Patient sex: F
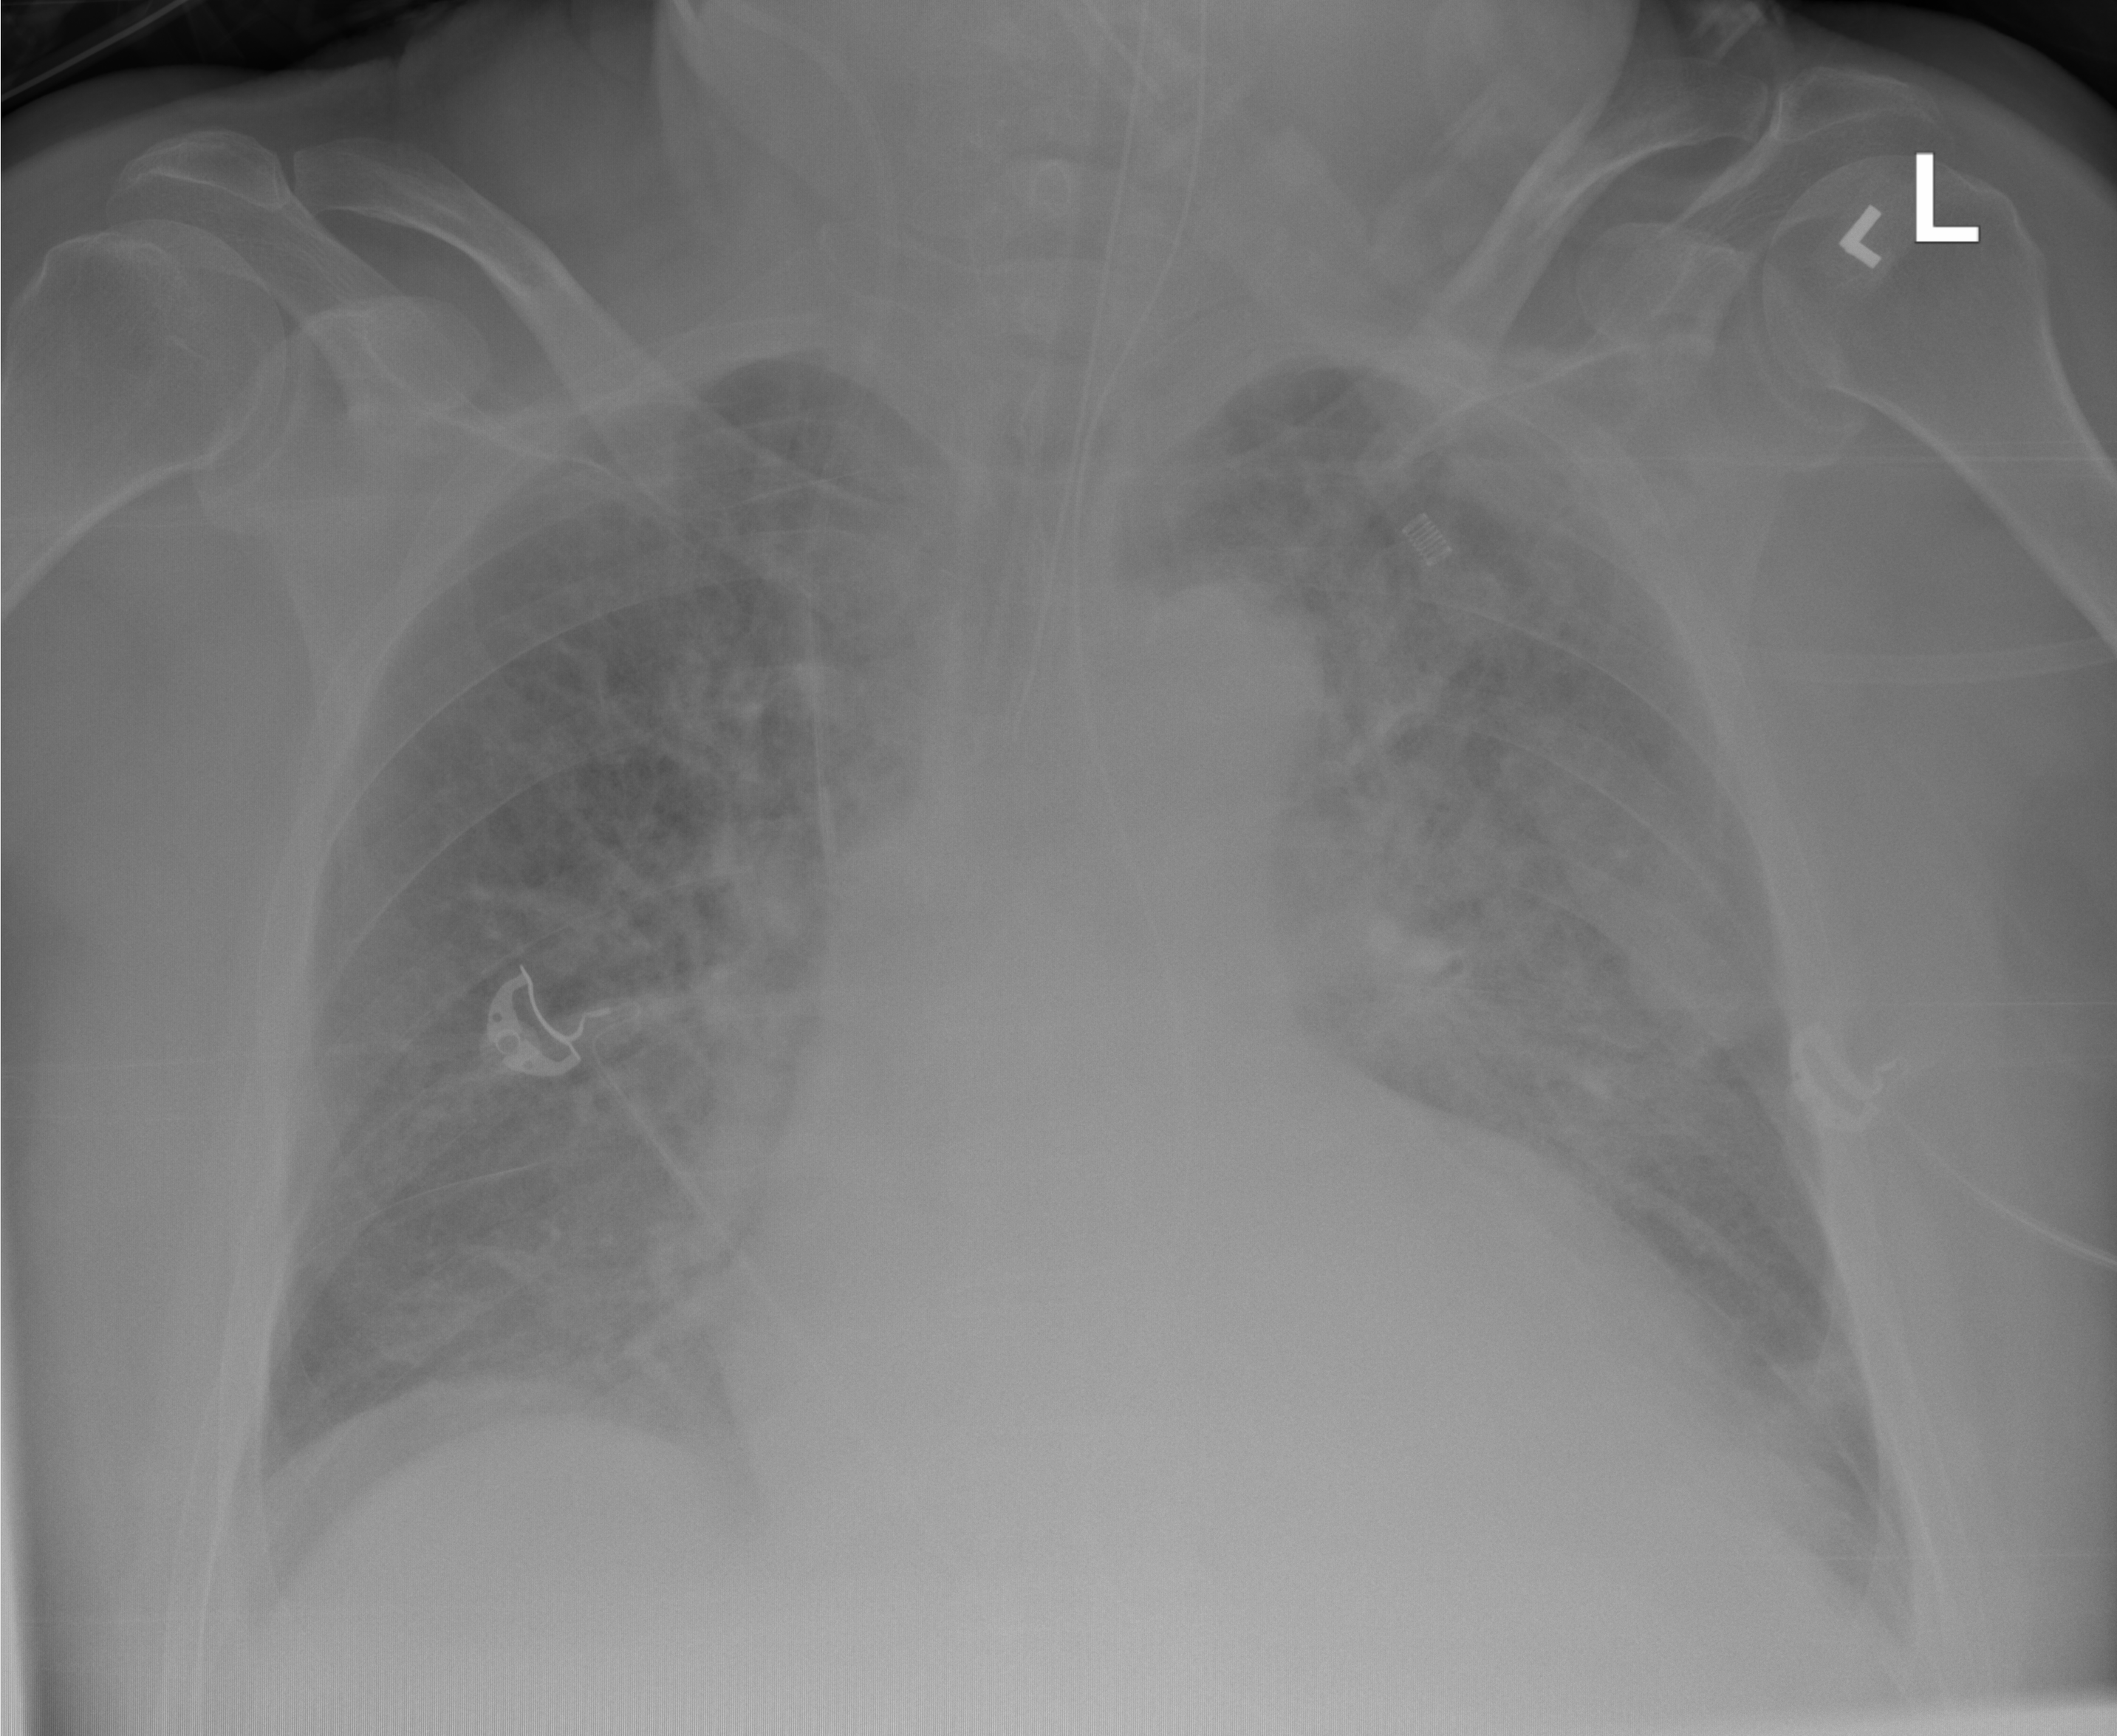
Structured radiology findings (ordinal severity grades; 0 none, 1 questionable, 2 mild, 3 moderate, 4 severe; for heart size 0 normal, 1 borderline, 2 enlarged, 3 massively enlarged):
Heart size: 1
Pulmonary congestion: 2
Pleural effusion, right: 2
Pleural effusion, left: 0
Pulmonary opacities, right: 3
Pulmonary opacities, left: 3
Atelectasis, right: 2
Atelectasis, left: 2